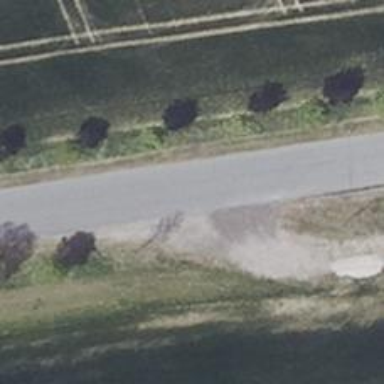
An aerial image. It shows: Secondary road with asphalt surface and embankment.